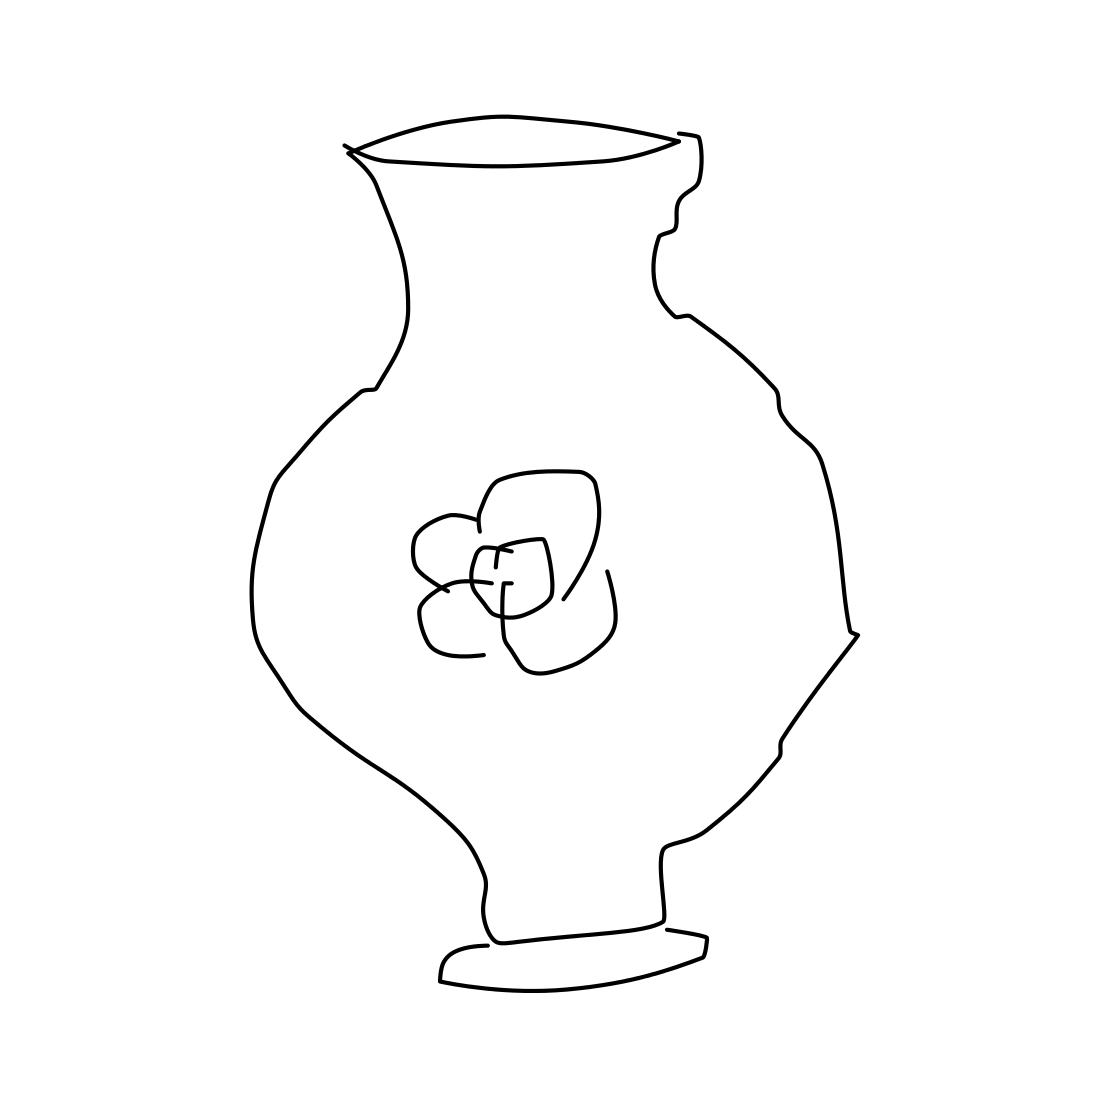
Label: vase